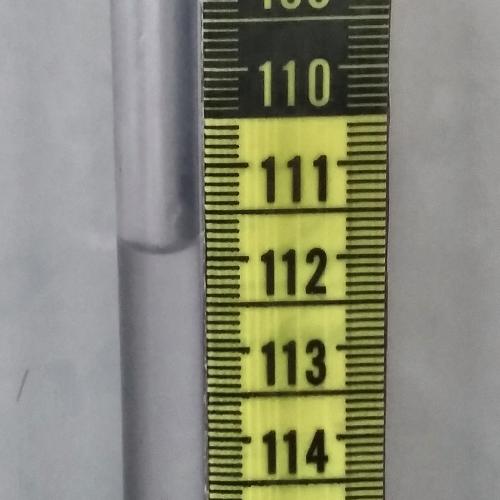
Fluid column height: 111.9 cm